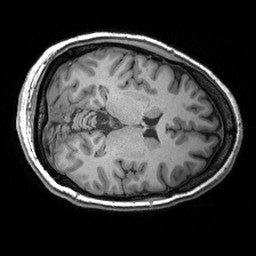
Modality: T1w
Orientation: axial
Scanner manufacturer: siemens
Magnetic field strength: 3 T
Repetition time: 2.53 s
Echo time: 0.00299 s